Question:
That mean it's zipped or somethign? or that mean it is locked?
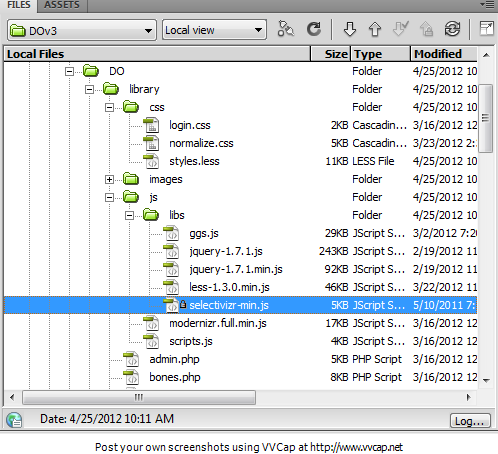
Answer: > A lock symbol appears beside the local file's icon indicating that the
file is now read-only.
<URL>